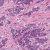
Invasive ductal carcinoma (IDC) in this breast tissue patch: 1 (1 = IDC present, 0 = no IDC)